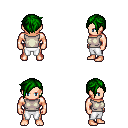
a pixel art fantasy rpg character, male body template, human, light skin, white sleeveless shirt, white pants, green pixie cut hairstyle, four views (front, back, left, right), 2x2 character sprite sheet, small pixel art, hard edges, no anti-aliasing